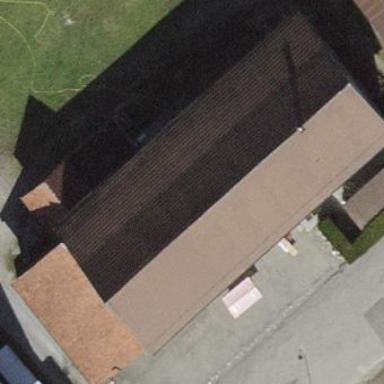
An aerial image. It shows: Building with tile roof.